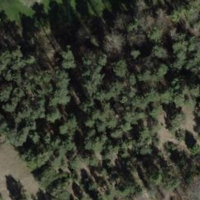
EUNIS habitat code: 41
Species observed at this site:
Pholidoptera griseoaptera
Phaneroptera falcata
Juniperus communis
Pseudochorthippus parallelus
Nemobius sylvestris
Gomphocerippus rufus
Genista tinctoria
Gymnadenia conopsea